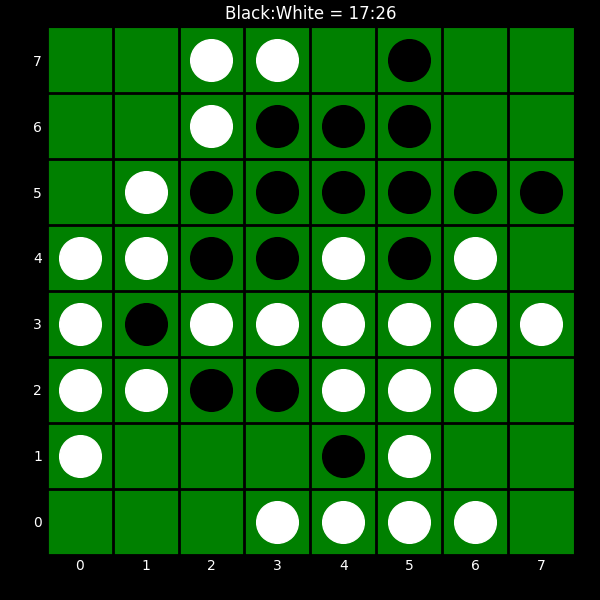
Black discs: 17
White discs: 26